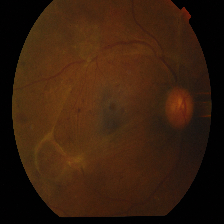
Diabetic retinopathy grade: Proliferative DR